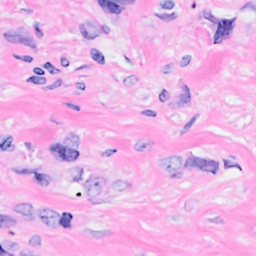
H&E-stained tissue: Breast